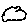
Label: cloud